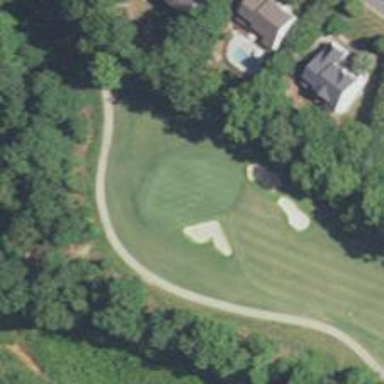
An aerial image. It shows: Golf hole.